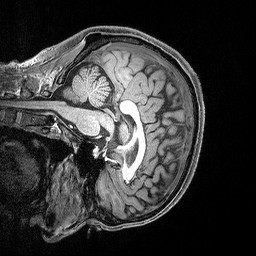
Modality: T1w
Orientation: sagittal
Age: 43
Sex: male
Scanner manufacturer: siemens
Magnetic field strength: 3 T
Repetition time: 2.3 s
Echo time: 0.00298 s